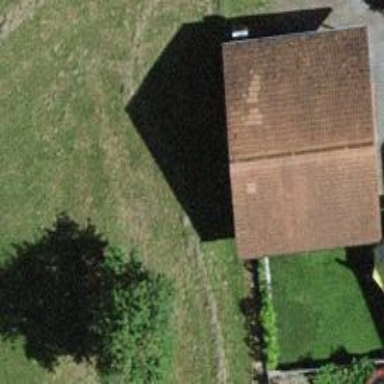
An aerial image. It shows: Barn.